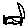
Label: square